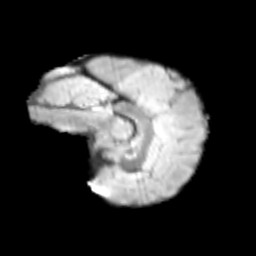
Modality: T2w
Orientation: sagittal
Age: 9
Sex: female
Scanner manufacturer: siemens
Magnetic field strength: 3 T
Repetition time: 3.8 s
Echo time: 0.07 s